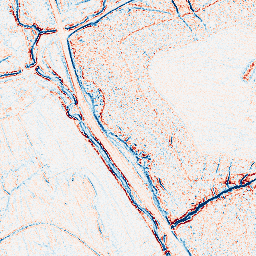
Category: edge_preserving
Decomposition family: bilateral
Decomposition parameters: d: 5
sigma_color: 25
sigma_space: 100
Upsampling method: bspline
Upsampling parameters: scale: 2
Upsampling scale: 2